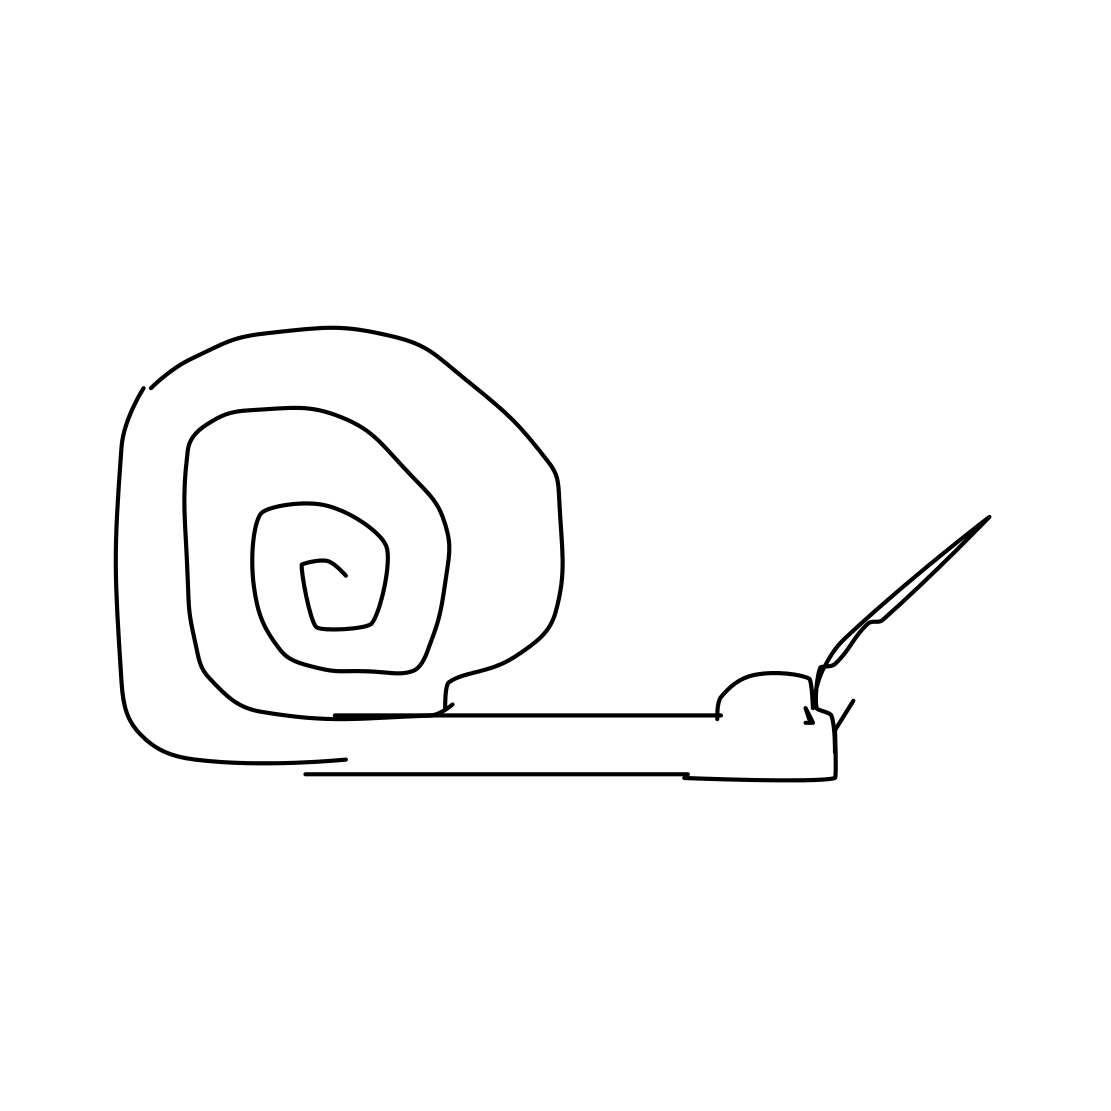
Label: snail